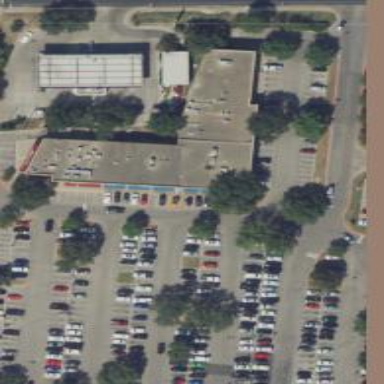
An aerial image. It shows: Retail building.